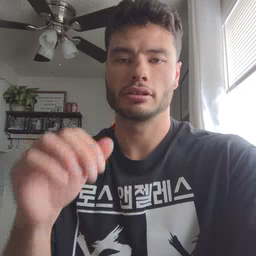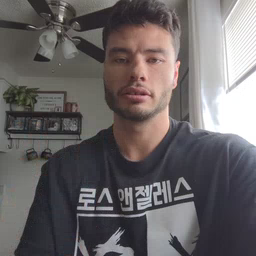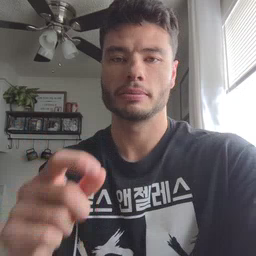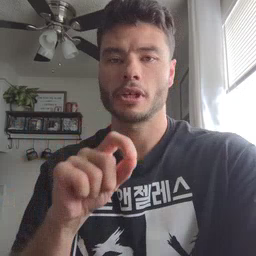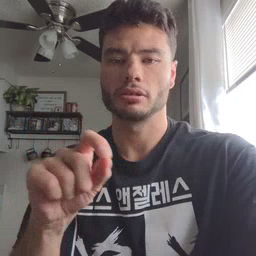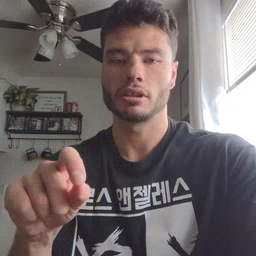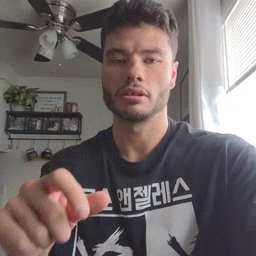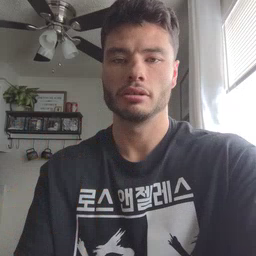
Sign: pencil